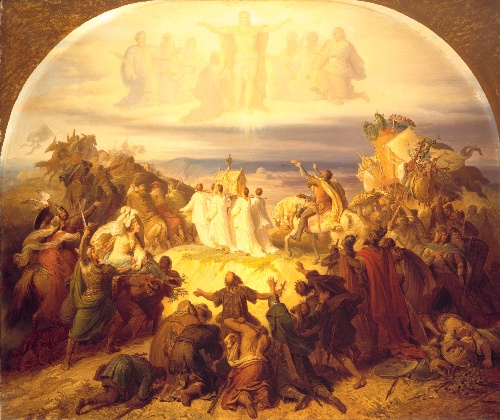
Title: Crusaders before Jerusalem
Artist: Wilhelm von Kaulbach
Artist bio: German, Arolsen 1804–1874 Munich
Object type: Painting
Classification: Paintings
Medium: Oil on canvas
Dimensions: 61 5/8 x 74 1/2 in. (156.5 x 189.2 cm)
Department: European Paintings
Credit line: Catharine Lorillard Wolfe Collection, Bequest of Catharine Lorillard Wolfe, 1887
Accession year: 1887
Repository: Metropolitan Museum of Art, New York, NY
Tags: Horses|Men|Christ